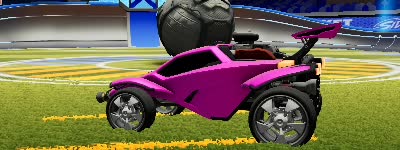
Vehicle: octane